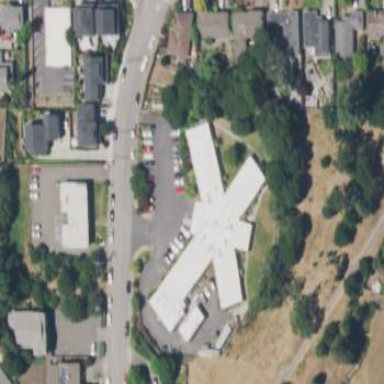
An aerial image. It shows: Clinic building offering healthcare services.